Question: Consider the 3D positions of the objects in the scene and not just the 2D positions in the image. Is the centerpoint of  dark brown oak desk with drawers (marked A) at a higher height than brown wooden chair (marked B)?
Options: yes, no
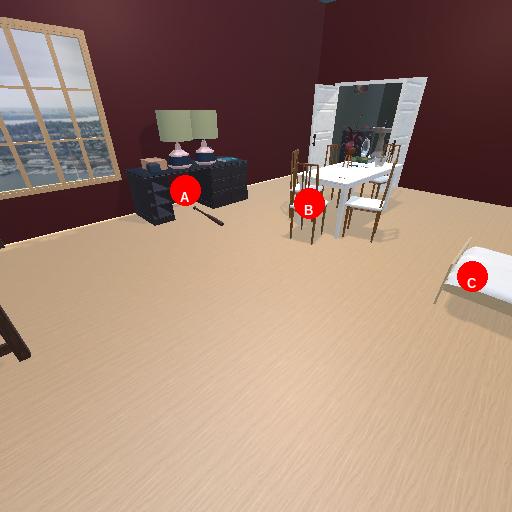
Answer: yes